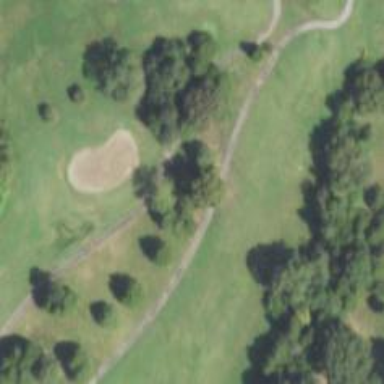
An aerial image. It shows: Pathway for golfing.